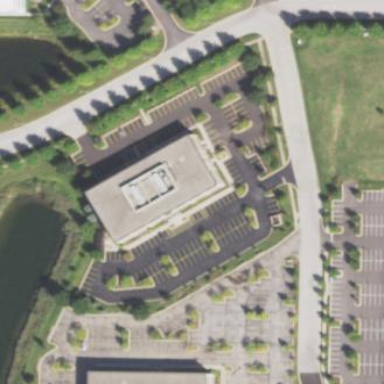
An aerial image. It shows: Office building.